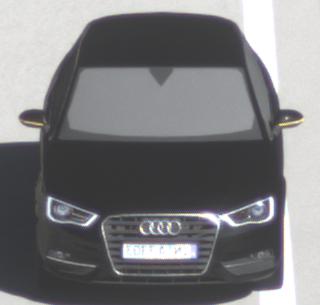
Make: Audi
Model: A3 1.2 TFSI
Detailed model: A3 (8V)
Model produced from: 2013/02
Model produced until: 2014/05
Doors: 3
Color: black
Road condition: dry road
Daytime: midday
Contrast: high contrast